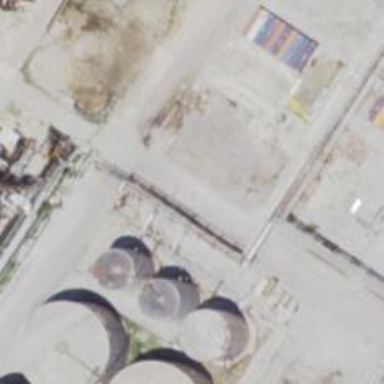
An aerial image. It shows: Storage tank that is man-made.